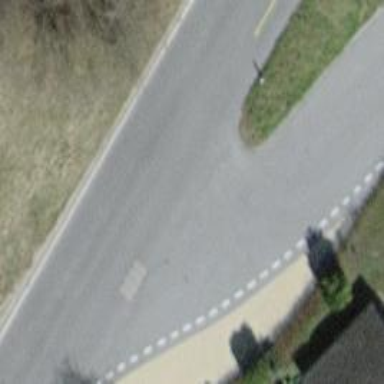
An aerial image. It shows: Tertiary road with asphalt surface. The road has cycle lane on the left side.